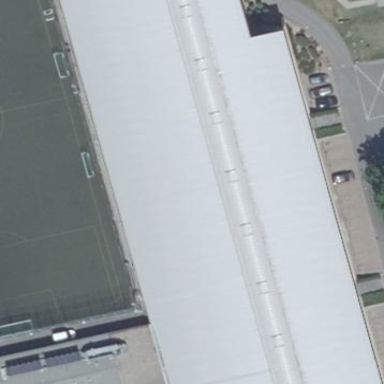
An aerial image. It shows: Building used as sports center for athletics.